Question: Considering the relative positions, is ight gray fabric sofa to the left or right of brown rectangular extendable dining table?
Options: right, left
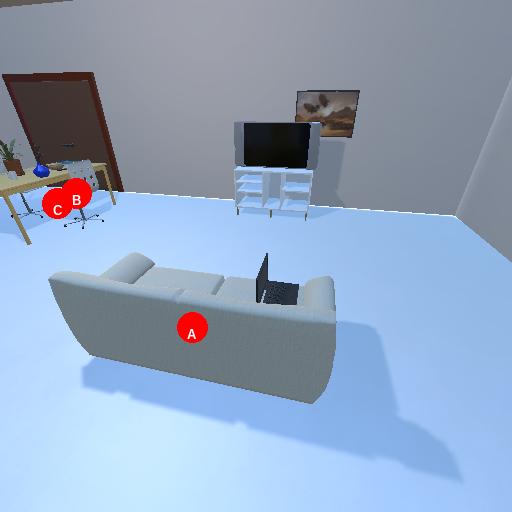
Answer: right